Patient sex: F
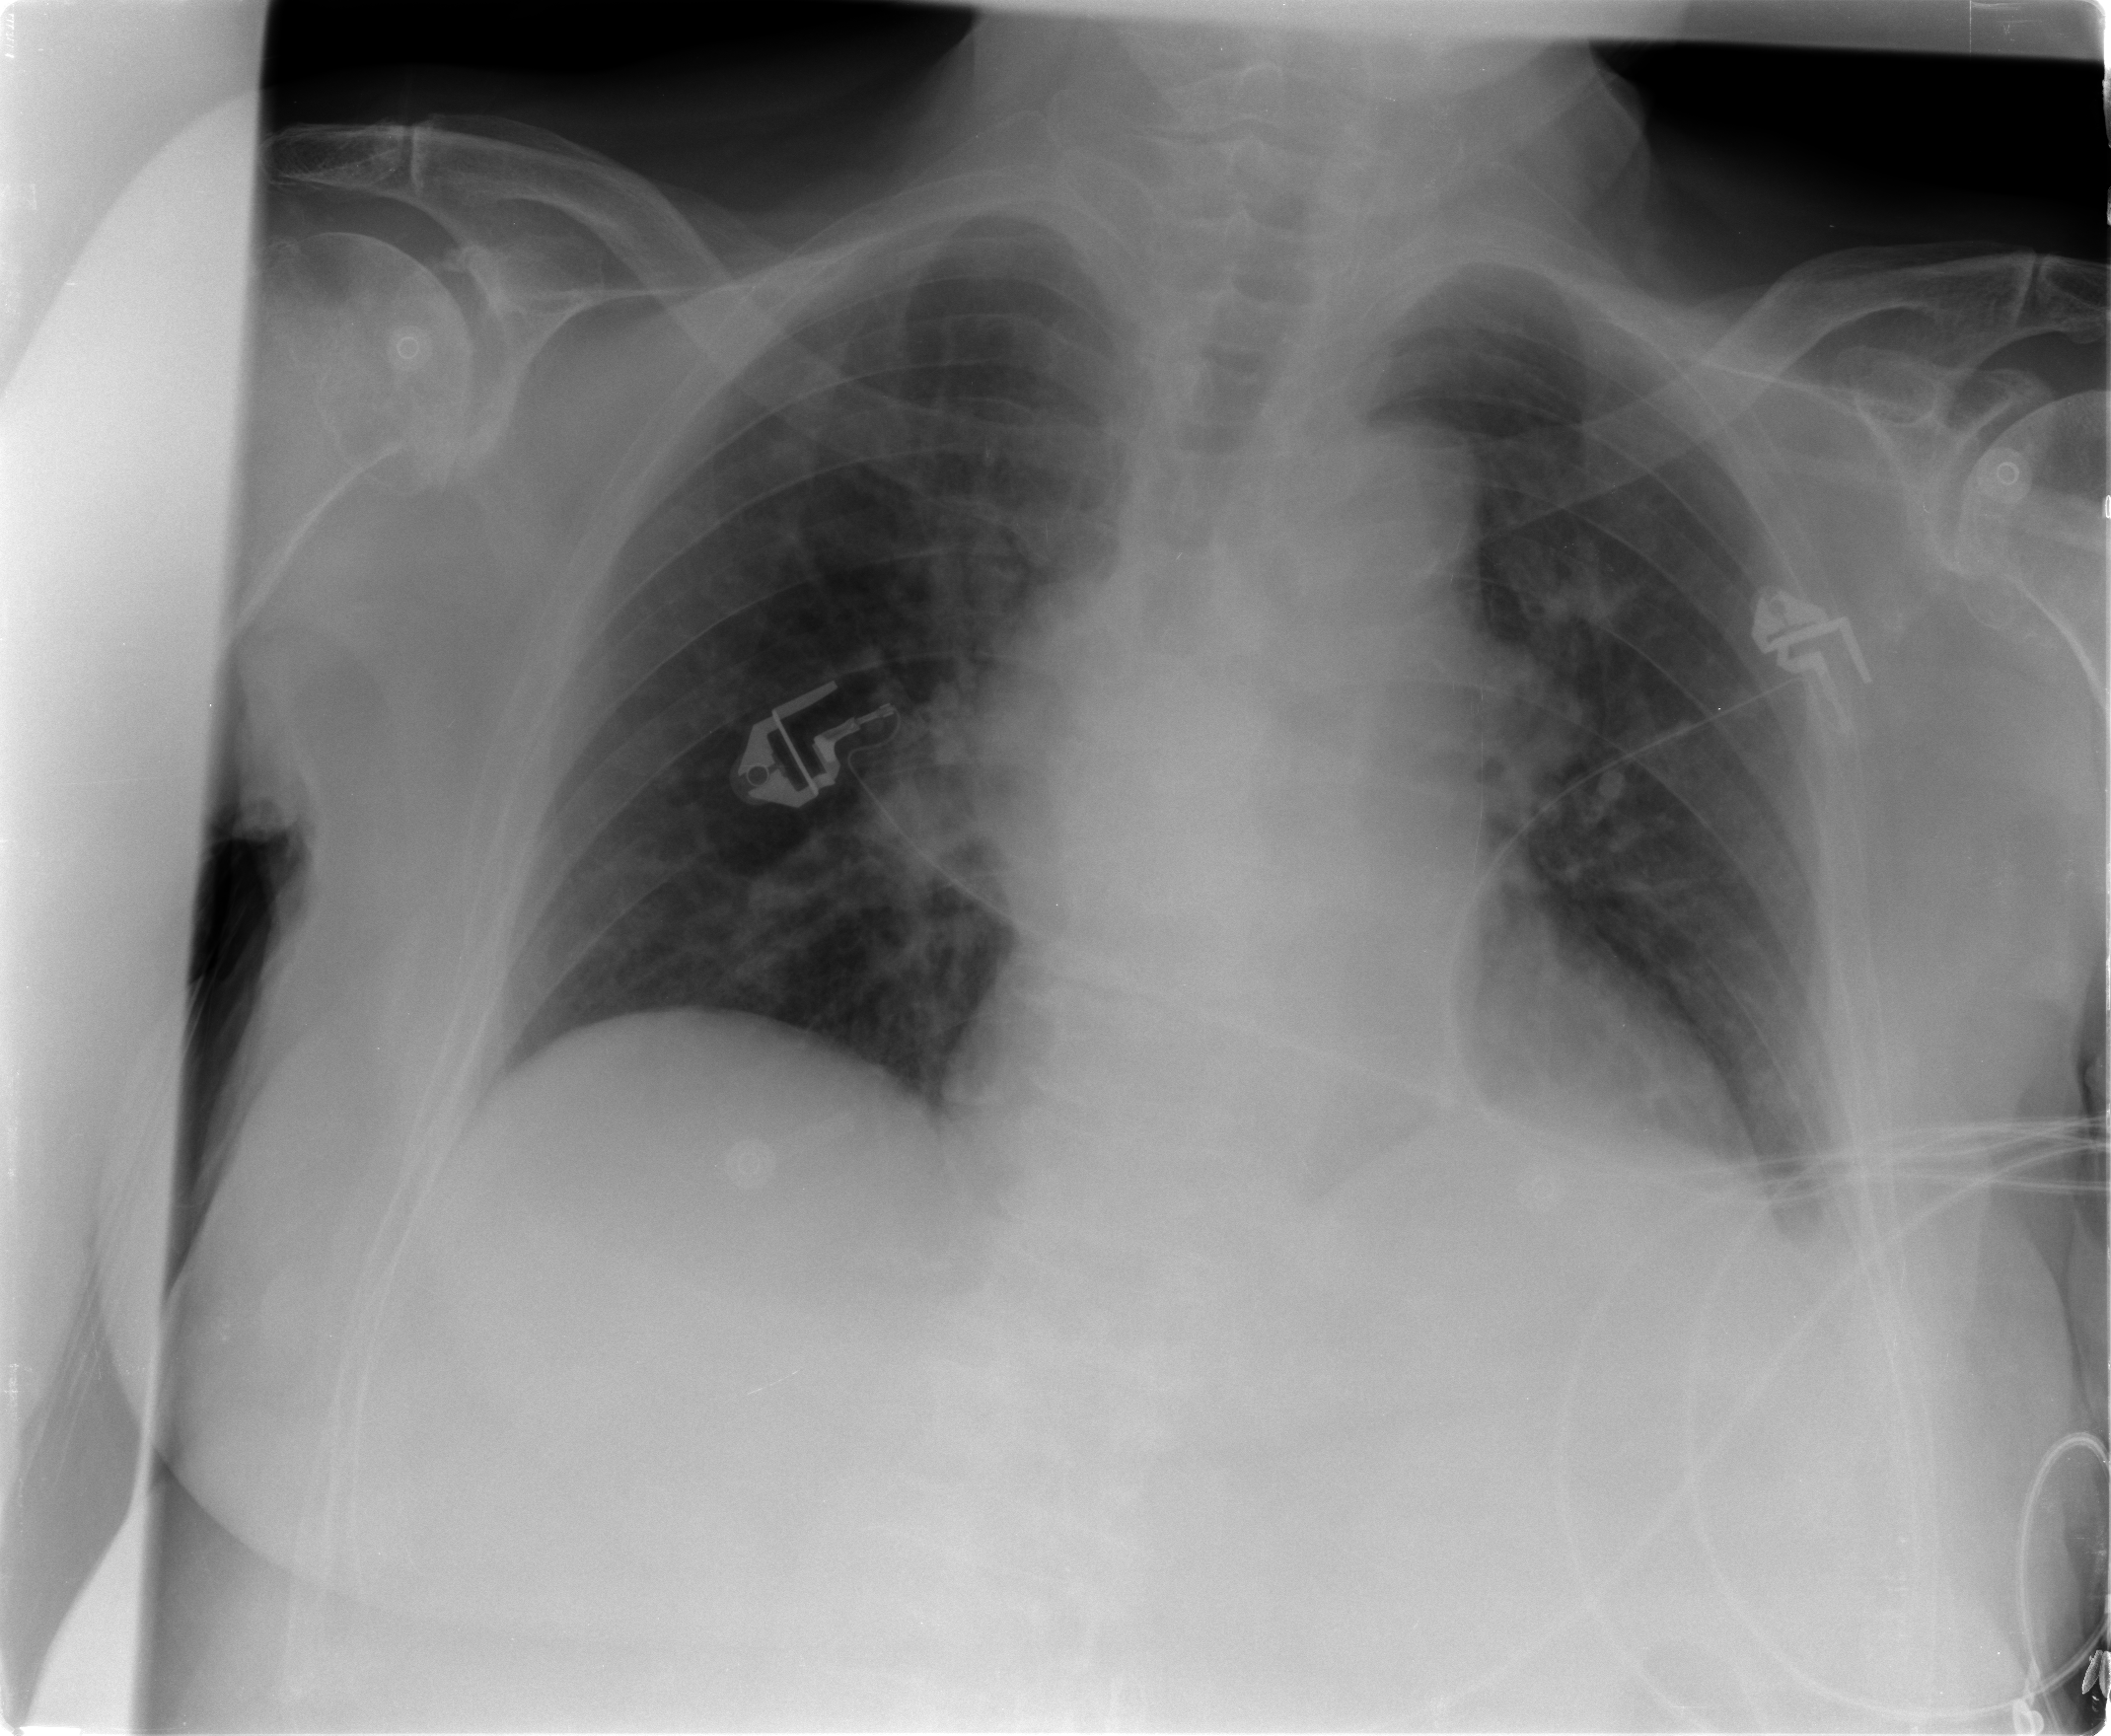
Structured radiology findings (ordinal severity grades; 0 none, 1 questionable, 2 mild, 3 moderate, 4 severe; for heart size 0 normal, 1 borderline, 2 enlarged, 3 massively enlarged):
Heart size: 1
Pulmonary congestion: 2
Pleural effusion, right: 0
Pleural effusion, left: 0
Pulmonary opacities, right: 2
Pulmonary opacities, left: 1
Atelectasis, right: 0
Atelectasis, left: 0